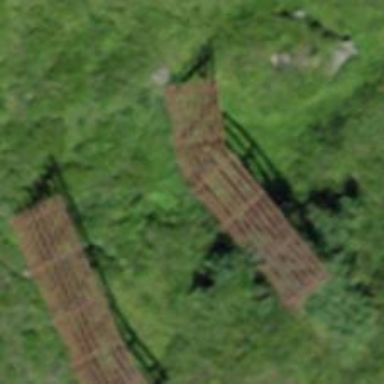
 designed to mitigate snow accumulations in specific area."